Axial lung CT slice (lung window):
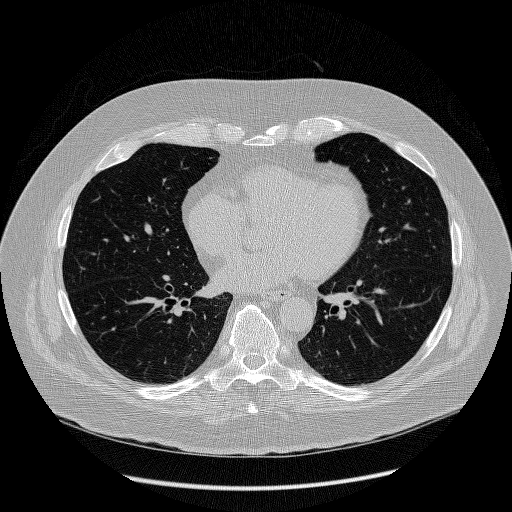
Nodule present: no